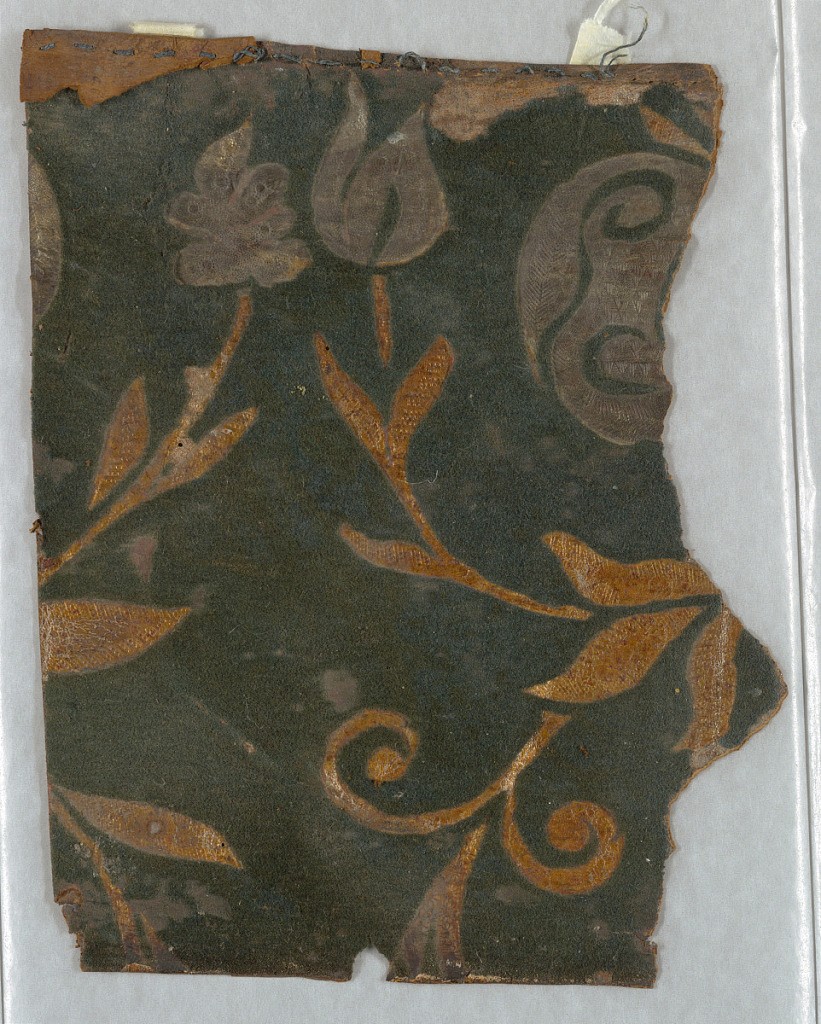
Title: Sidewall
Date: ca. 1700
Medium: Leather, flocked, stamped, gilded
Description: Fragment of leather wallcovering; tooled and stamped gilded leaves and scrolls reserved on dark green flock ground.